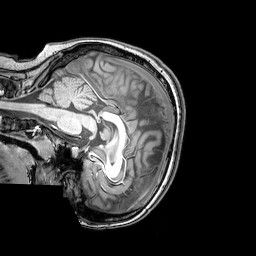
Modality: T1w
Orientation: sagittal
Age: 20
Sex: female
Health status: healthy
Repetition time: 0.081 s
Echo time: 0.037 s